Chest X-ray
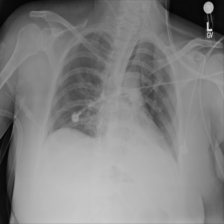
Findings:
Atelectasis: positive
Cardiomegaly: negative
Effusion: positive
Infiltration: positive
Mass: negative
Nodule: negative
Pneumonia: negative
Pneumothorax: negative
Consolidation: negative
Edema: negative
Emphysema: negative
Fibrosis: negative
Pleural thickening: negative
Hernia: negative